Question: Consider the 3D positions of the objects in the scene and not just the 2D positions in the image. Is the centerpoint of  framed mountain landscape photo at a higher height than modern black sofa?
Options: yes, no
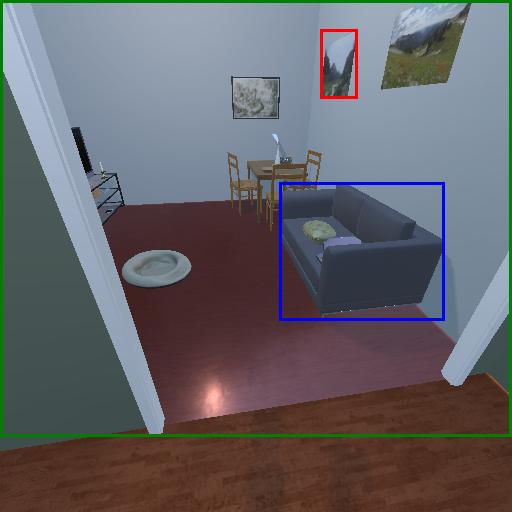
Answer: yes